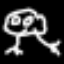
Label: frog